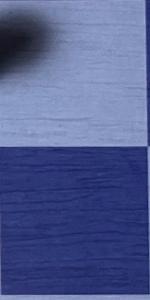
Label: Empty